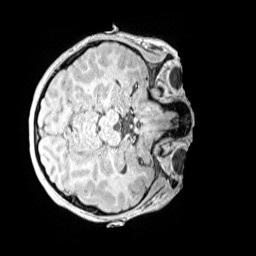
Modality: MP2RAGE
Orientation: axial
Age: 11
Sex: female
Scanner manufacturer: siemens
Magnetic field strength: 3 T
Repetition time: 4 s
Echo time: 0.00299 s